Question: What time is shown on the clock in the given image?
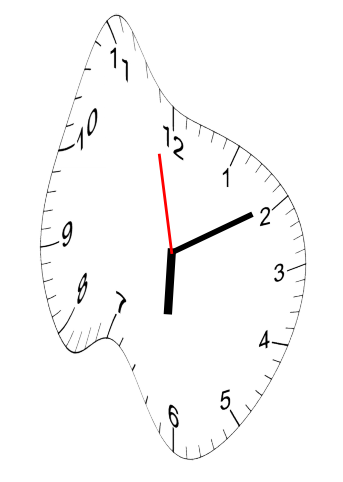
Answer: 06:09:58